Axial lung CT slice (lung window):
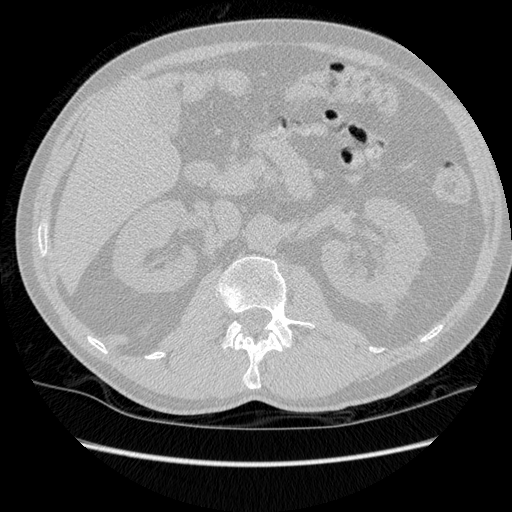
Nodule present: no